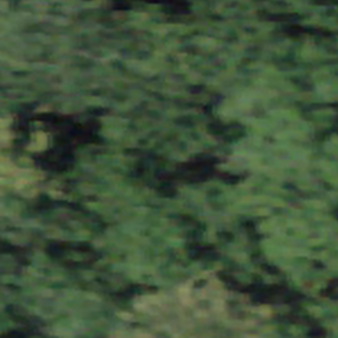
Label: other